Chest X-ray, PA view. Patient: 56 years old, sex F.
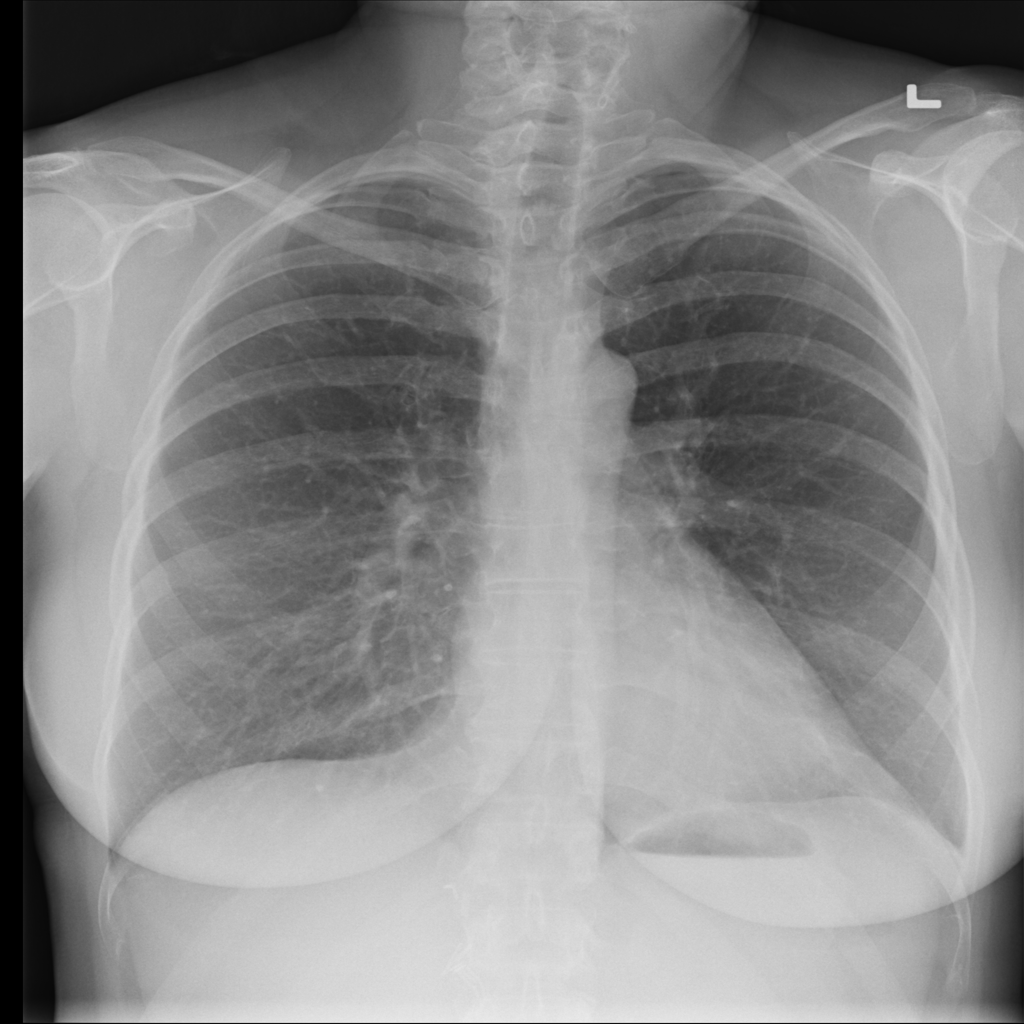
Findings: No Finding